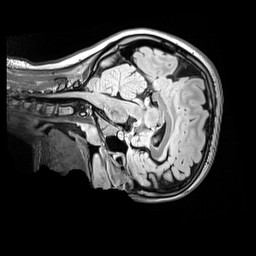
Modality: FLAIR
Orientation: sagittal
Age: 14
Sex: female
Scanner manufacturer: siemens
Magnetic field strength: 3 T
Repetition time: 5 s
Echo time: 0.388 s